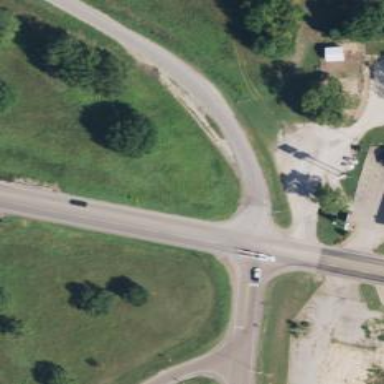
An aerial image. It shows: Tertiary road with frontage road along it.